Question: I am trying to generate id card size of the view I have but, the content of the page is getting divided into different ID card size. how can I display all the view data into one card?
I am able to generate the size of the card but not getting al the contents inside it.

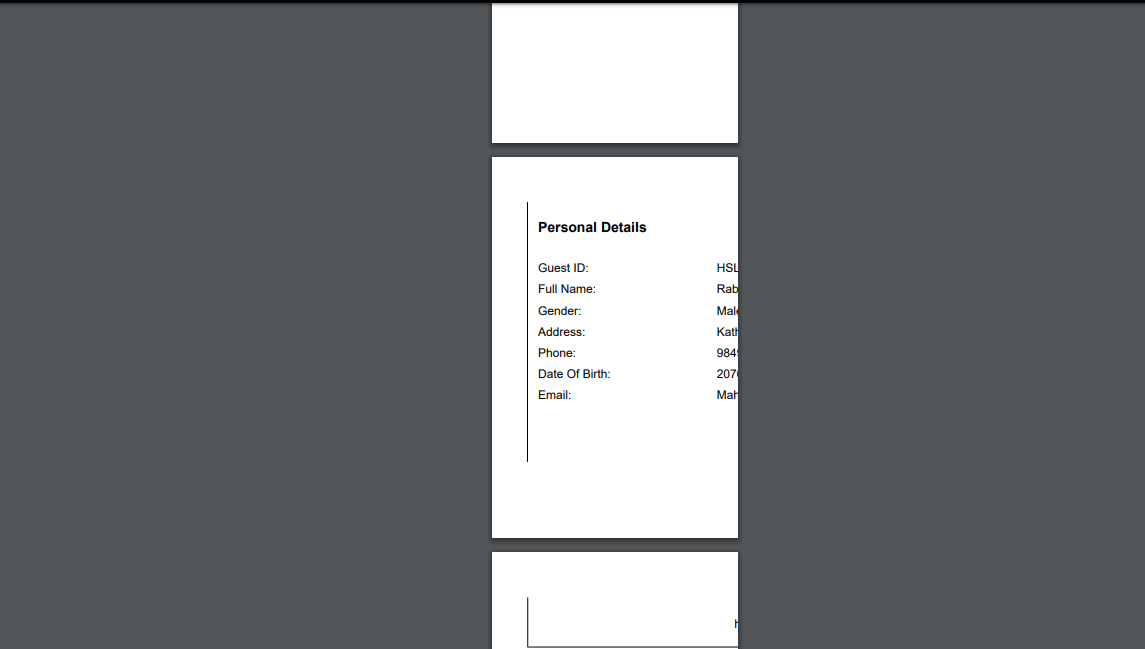
Answer: I had to re-design the view and used
'''
setPaper('catalog #10 1/2 envelope','portrait')
'''